Aerial crown-view tile of a tropical tree (Barro Colorado Island, Panama), acquired 20250616:
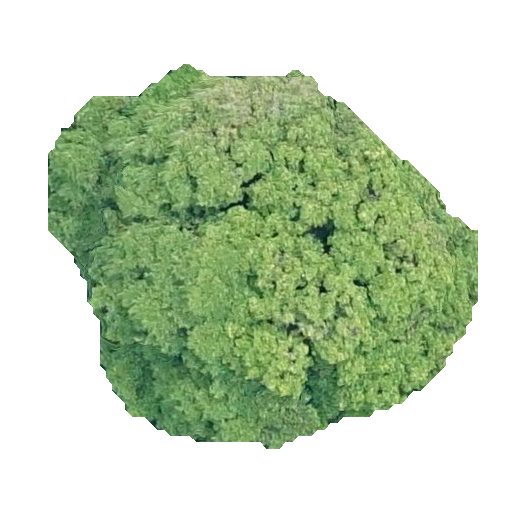
Species: Prioria copaifera
GBIF accepted scientific name: Prioria copaifera
Crown area: 174.653 m²